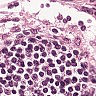
Metastatic tissue present: no